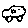
Label: car